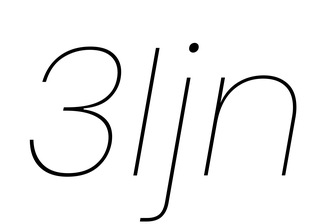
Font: Poppins-ThinItalic